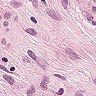
Metastatic tissue present: yes